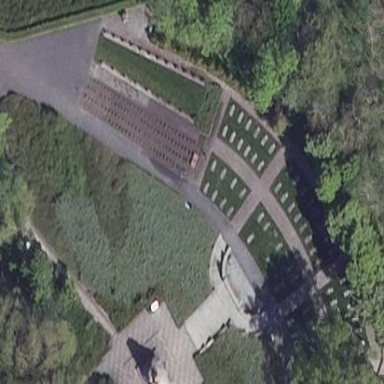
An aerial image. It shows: Grave yard.